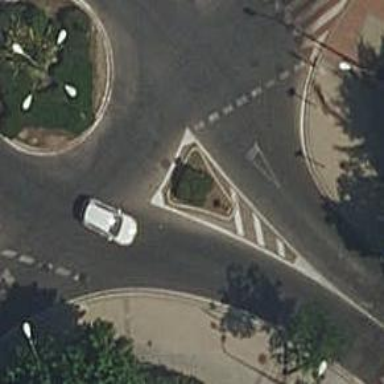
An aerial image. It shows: Asphalt road in residential area leading to roundabout.